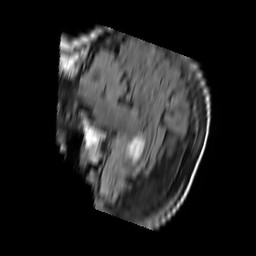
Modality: FLAIR
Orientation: sagittal
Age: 80
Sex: female
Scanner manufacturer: philips
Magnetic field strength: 1.5 T
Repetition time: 11 s
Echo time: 0.14 s